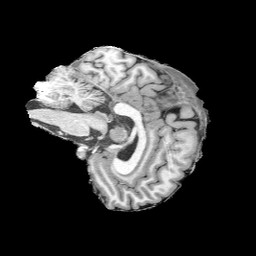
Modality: UNIT1
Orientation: sagittal